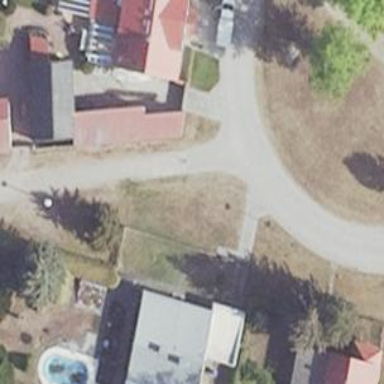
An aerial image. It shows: Smoothly paved residential road.